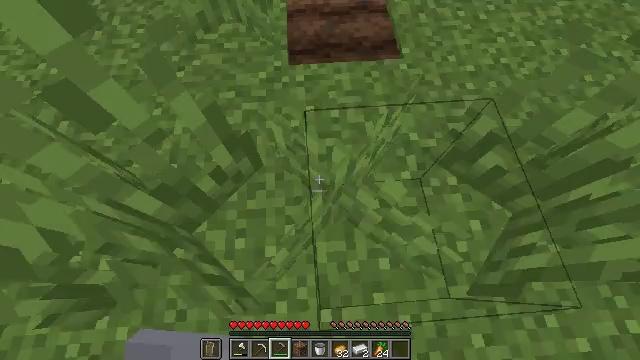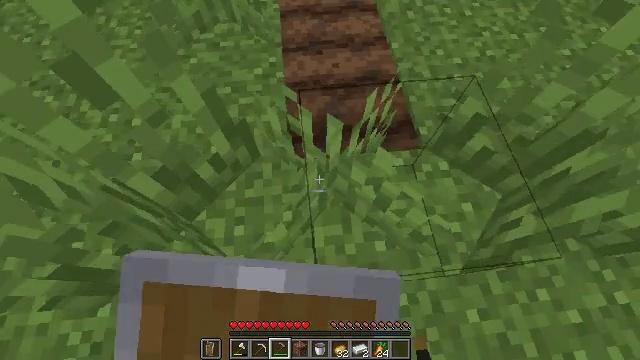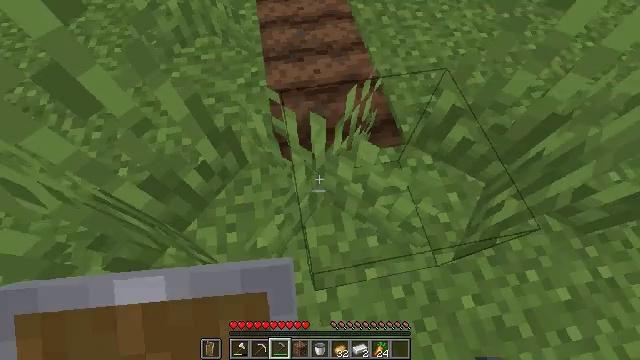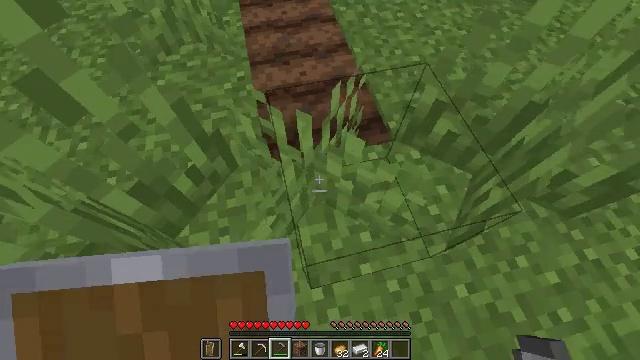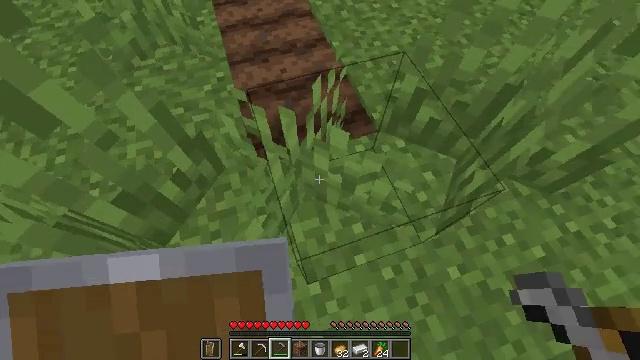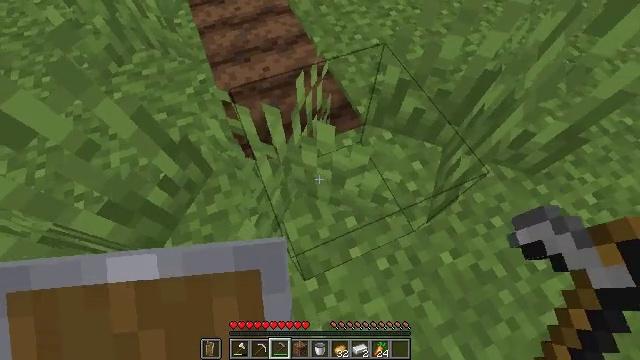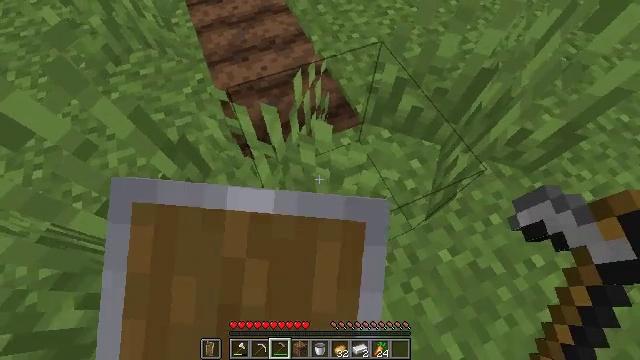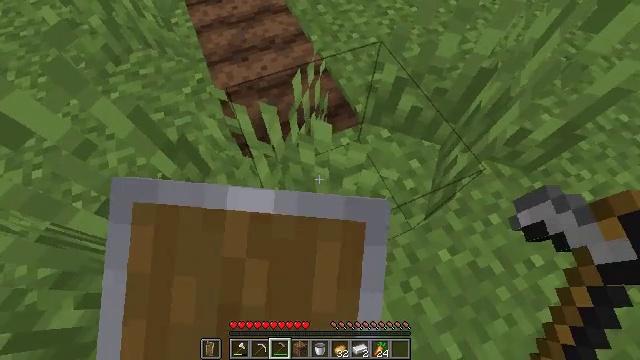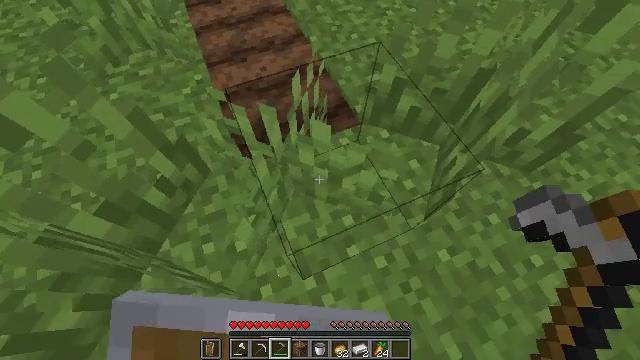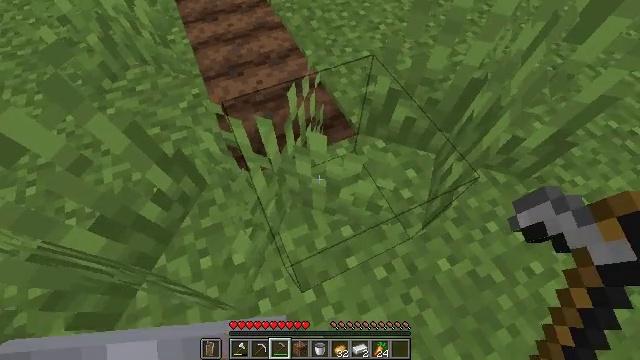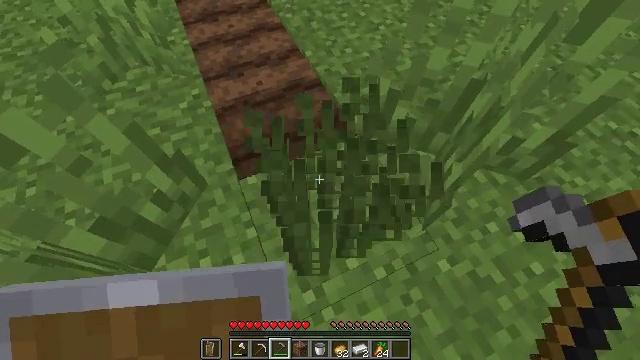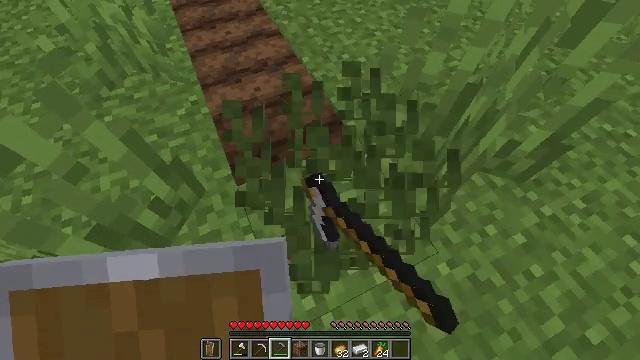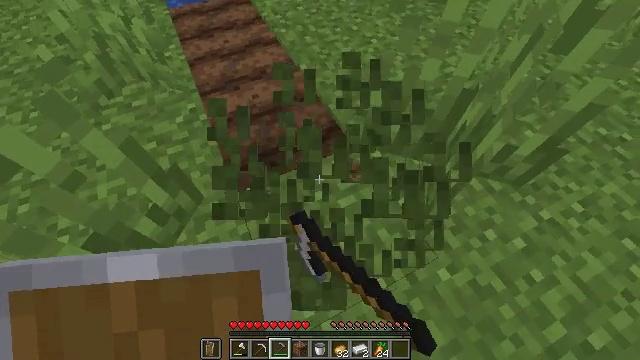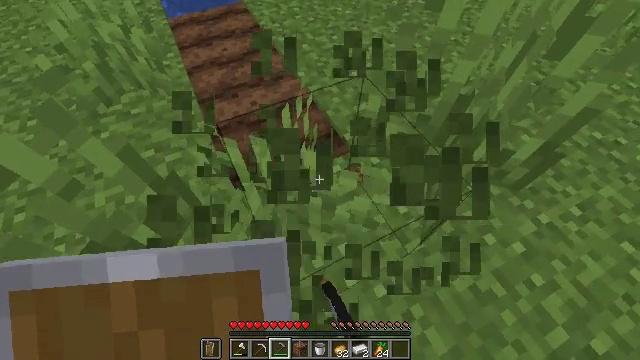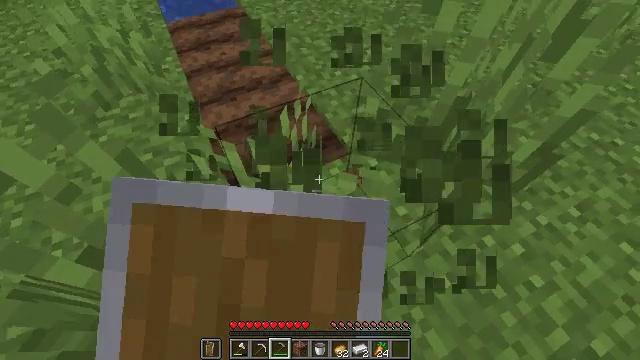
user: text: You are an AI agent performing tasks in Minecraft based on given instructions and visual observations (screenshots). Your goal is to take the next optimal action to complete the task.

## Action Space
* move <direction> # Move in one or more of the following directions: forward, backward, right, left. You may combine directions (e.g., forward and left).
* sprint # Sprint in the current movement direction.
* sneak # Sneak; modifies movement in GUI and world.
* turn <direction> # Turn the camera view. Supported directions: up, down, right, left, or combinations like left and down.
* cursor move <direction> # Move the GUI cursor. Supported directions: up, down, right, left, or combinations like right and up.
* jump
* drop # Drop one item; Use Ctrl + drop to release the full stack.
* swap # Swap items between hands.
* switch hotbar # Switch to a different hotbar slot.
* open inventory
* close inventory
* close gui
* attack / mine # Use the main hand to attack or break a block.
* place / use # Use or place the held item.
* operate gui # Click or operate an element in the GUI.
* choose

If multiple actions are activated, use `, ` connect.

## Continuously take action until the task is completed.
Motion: motion action
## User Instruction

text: Clear the ground by mining grass.
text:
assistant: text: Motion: turn right and up, use / place
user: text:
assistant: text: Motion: turn right and up
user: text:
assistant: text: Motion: turn right
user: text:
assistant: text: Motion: turn right
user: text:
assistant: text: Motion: turn right
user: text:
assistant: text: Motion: use / place
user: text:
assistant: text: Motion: use / place
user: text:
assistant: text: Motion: use / place
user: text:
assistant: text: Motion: turn right and up
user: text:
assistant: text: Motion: attack / mine
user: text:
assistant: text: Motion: turn up, attack / mine
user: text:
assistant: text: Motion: turn up, attack / mine
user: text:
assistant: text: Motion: turn up
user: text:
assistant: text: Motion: use / place
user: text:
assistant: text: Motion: use / place